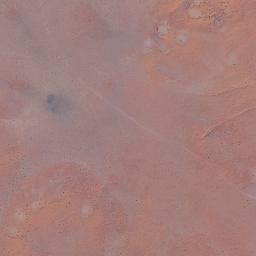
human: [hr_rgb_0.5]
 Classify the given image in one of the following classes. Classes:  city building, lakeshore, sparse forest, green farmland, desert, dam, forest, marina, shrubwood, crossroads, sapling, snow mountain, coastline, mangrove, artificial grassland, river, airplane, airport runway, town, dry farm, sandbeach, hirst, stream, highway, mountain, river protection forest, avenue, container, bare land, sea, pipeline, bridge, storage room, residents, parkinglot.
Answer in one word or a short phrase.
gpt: desert